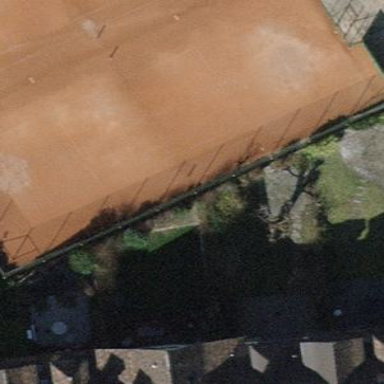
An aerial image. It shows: Tennis court on the leisure land pitch.